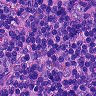
Metastatic tissue present: no